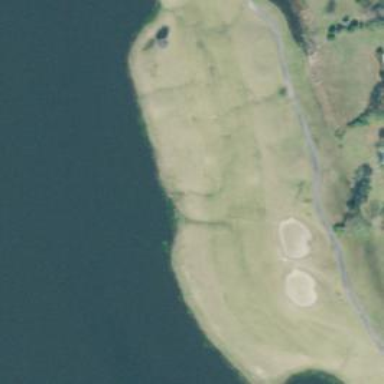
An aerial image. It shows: View of golf hole.